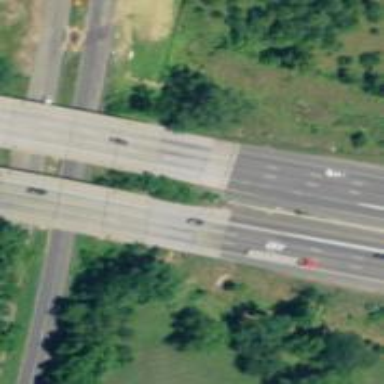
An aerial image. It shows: Motorway bridge.